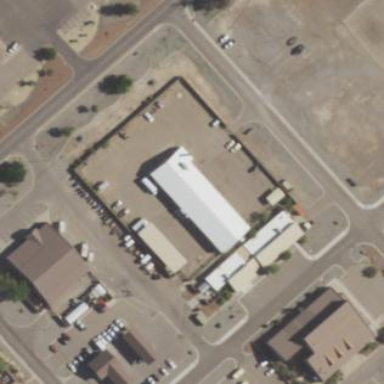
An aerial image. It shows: Car repair shop located in building.